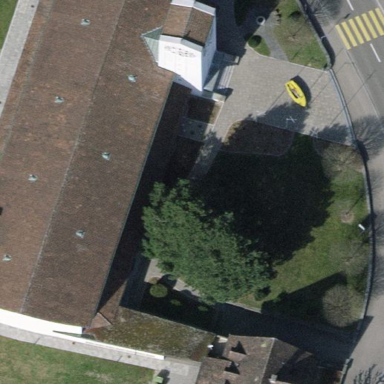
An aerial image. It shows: Church which is place of worship.